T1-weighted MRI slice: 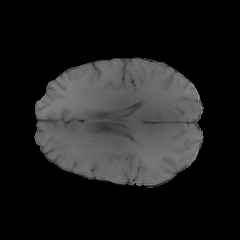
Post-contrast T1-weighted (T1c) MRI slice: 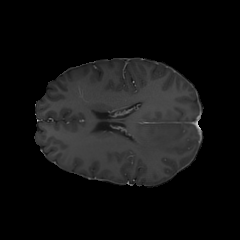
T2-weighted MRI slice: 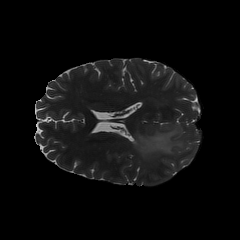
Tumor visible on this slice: yes